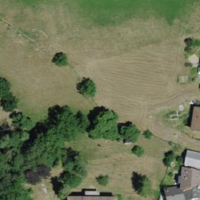
EUNIS habitat code: 26
Species observed at this site:
Plantago media